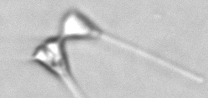
Label: Asterionellopsis_glacialis